Field crop: maize
Growth stage: 2
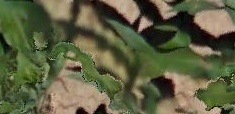
Species: maize